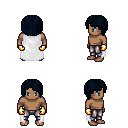
a pixel art fantasy rpg character, male body template, human, dark skin, white cape, metal pants, raven pageboy hairstyle, gold gloves, four views (front, back, left, right), 2x2 character sprite sheet, small pixel art, hard edges, no anti-aliasing